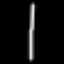
Label: line